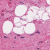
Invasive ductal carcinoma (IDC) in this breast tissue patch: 0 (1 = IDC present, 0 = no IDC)